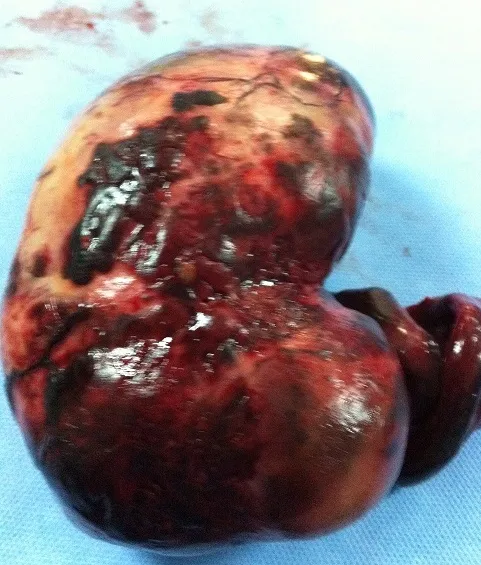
Macroscopic appearance of the resected ovarian fibroma.
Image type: medical_photograph (other_medical_photograph)